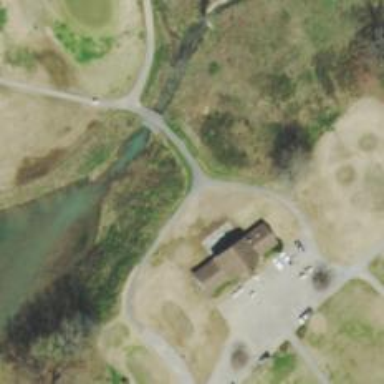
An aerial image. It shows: Path designed for golf carts.